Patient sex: F
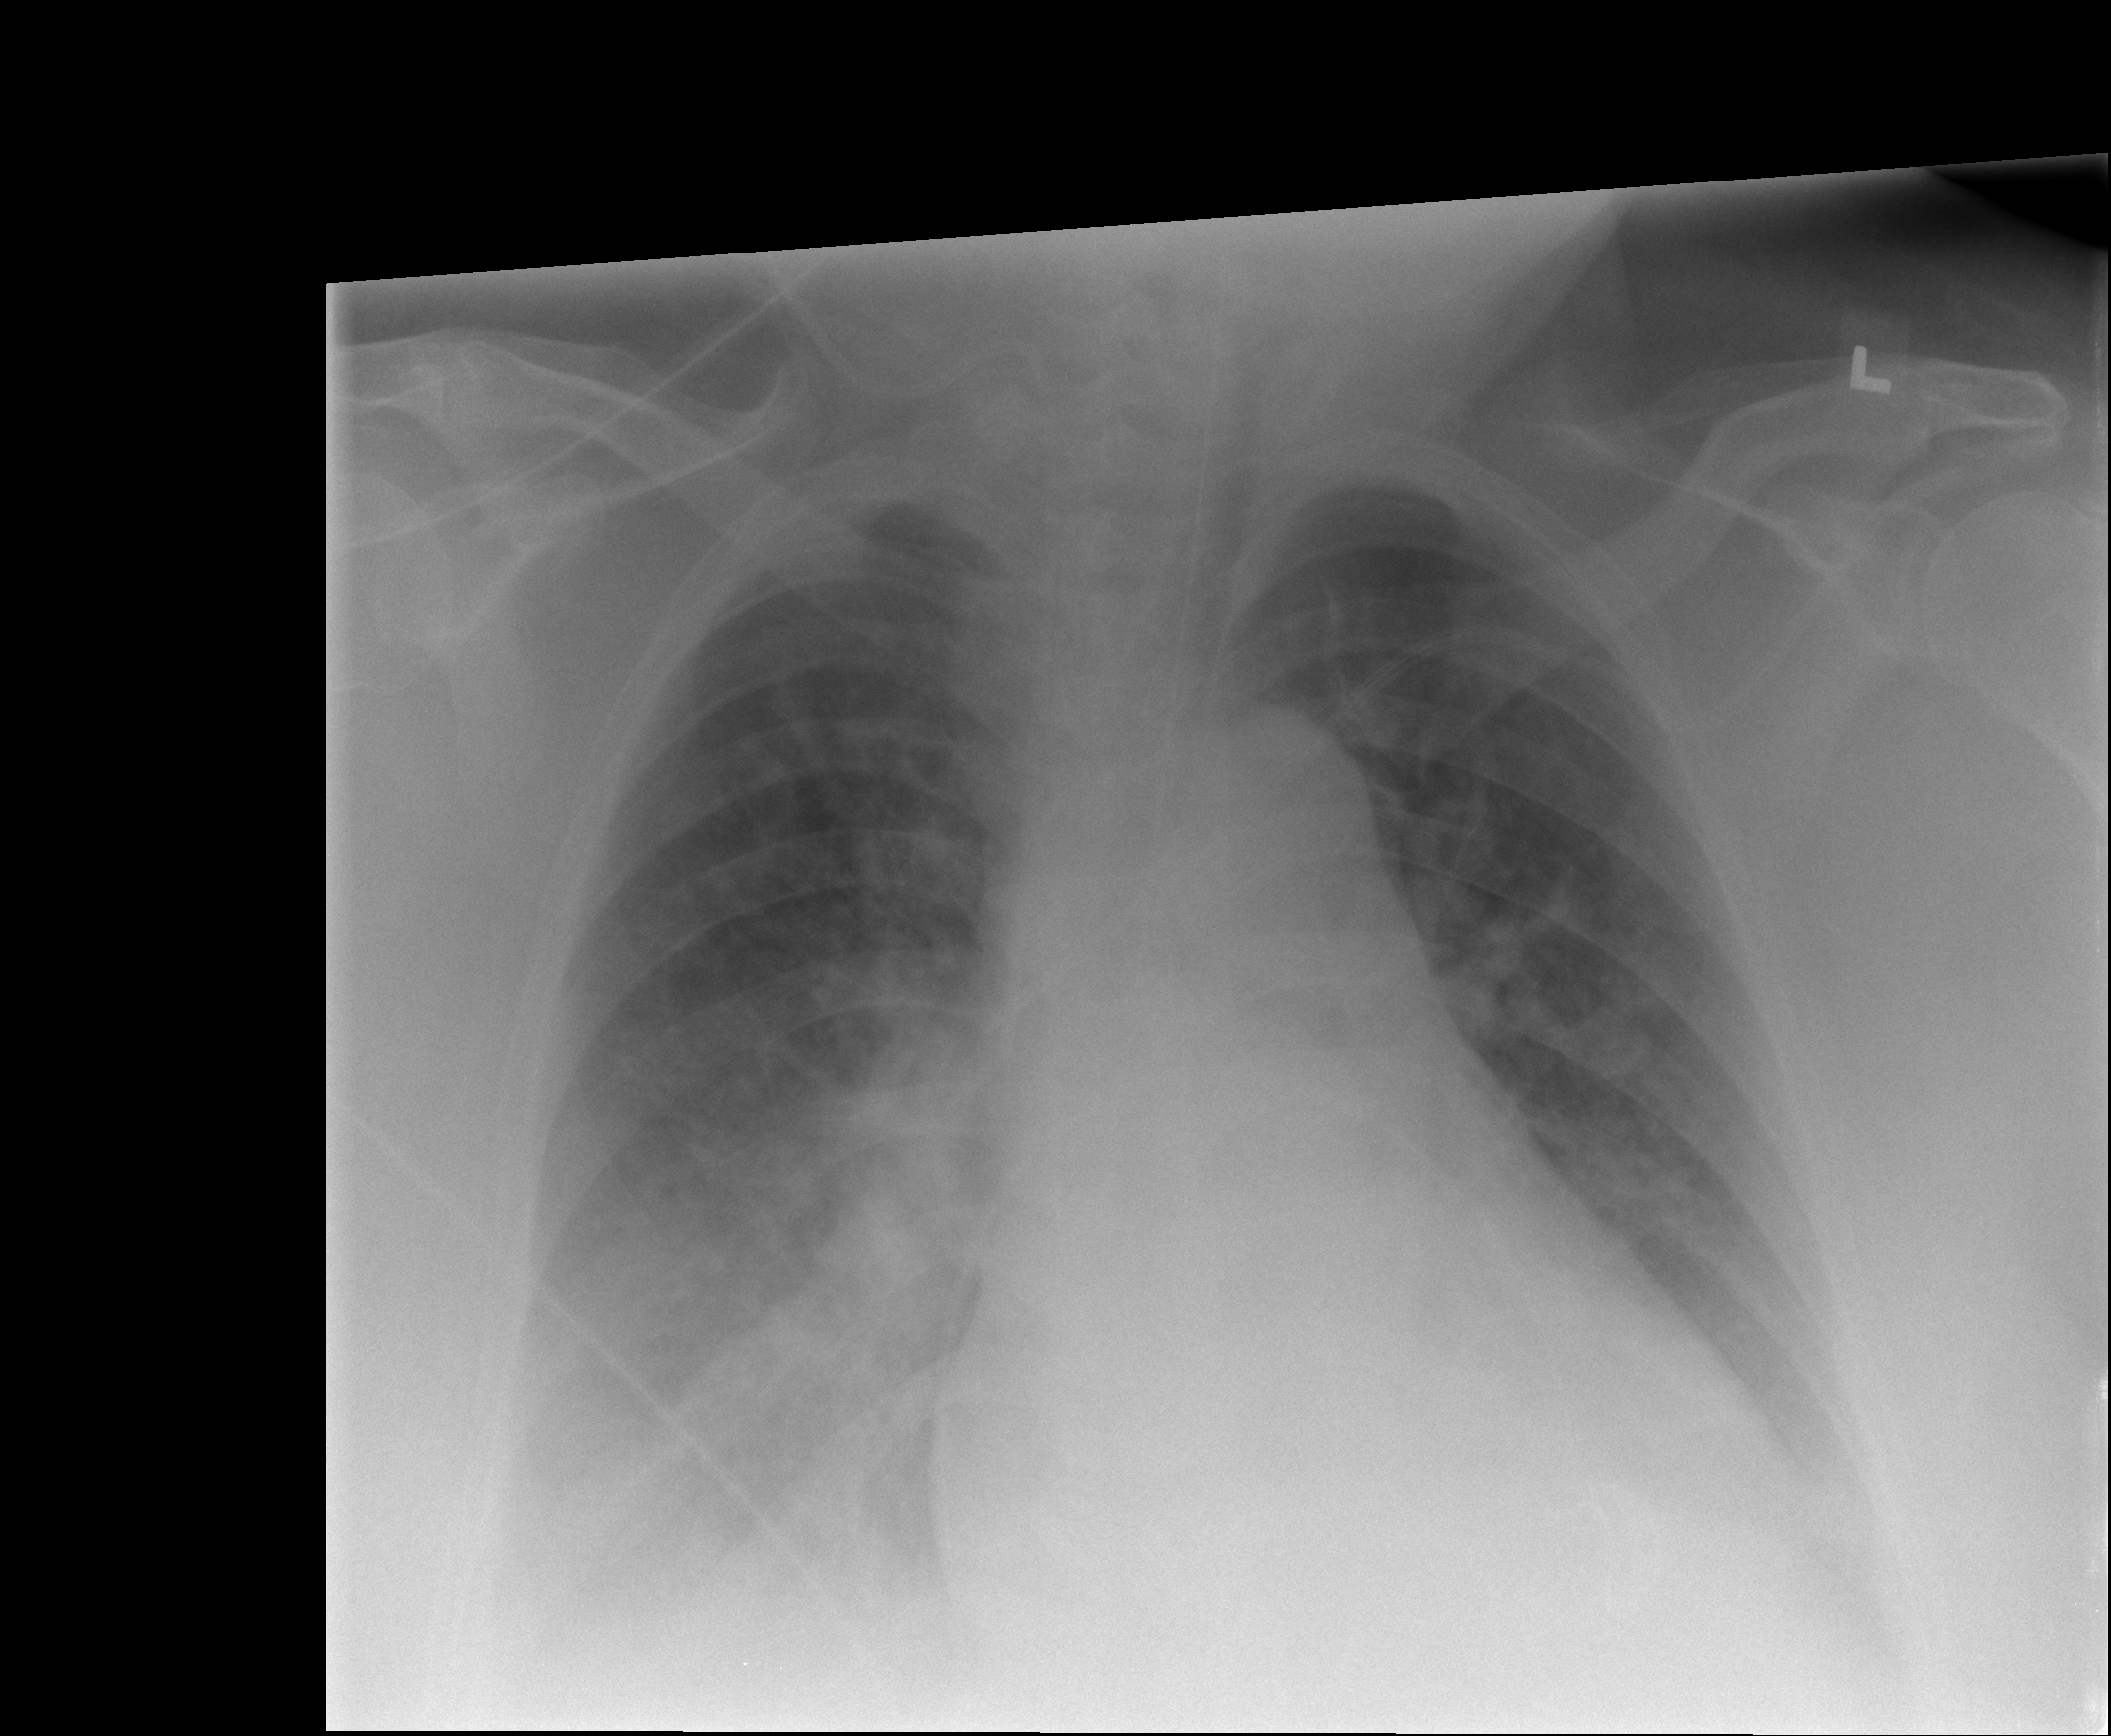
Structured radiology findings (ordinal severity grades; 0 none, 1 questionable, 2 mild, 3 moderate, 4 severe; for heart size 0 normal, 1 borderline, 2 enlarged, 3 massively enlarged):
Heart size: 1
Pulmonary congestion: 2
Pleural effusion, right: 2
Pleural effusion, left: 2
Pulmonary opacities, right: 0
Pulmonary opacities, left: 0
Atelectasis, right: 2
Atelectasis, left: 2